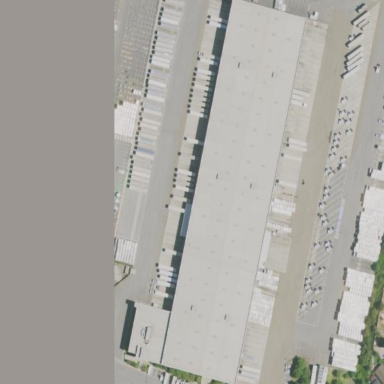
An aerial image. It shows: Warehouse.